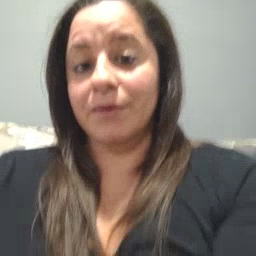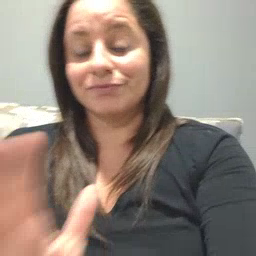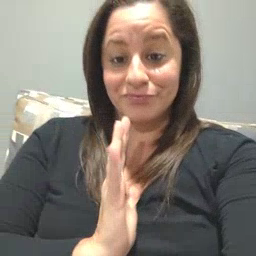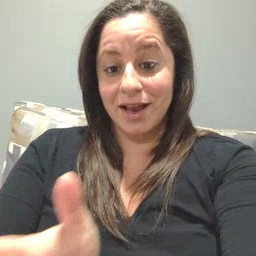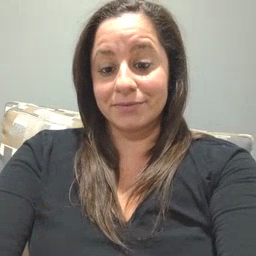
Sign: fine